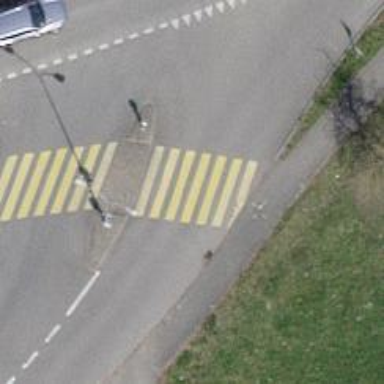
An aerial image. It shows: Marked road crossing.